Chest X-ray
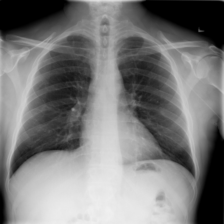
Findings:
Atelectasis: negative
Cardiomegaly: negative
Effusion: negative
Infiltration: negative
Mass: negative
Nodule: negative
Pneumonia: negative
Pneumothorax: negative
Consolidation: negative
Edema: negative
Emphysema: negative
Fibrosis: negative
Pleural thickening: negative
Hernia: negative